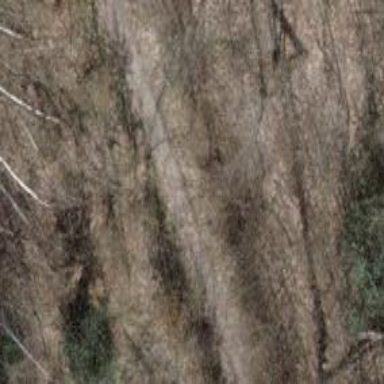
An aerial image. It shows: Unpaved track with grade3 track type.